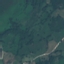
Land use / land cover class: Pasture